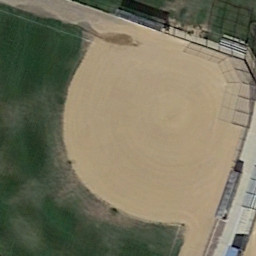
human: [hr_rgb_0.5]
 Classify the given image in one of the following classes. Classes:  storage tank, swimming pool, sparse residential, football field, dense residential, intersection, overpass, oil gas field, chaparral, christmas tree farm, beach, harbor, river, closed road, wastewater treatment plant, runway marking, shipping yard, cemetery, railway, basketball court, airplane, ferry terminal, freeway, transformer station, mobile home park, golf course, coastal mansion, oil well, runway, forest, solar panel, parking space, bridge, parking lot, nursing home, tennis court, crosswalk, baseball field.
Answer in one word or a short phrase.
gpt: baseball field